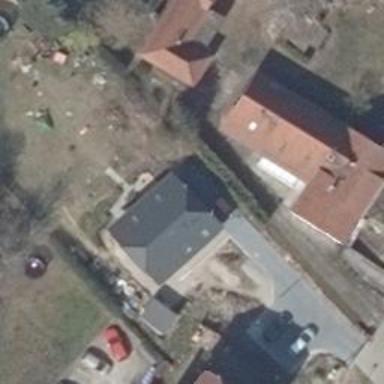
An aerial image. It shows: Detached building.